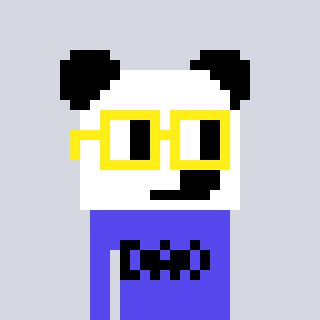
a pixel art character with square yellow glasses, a panda-shaped head and a computerblue-colored body on a cool background